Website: macys
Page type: customer-info-address
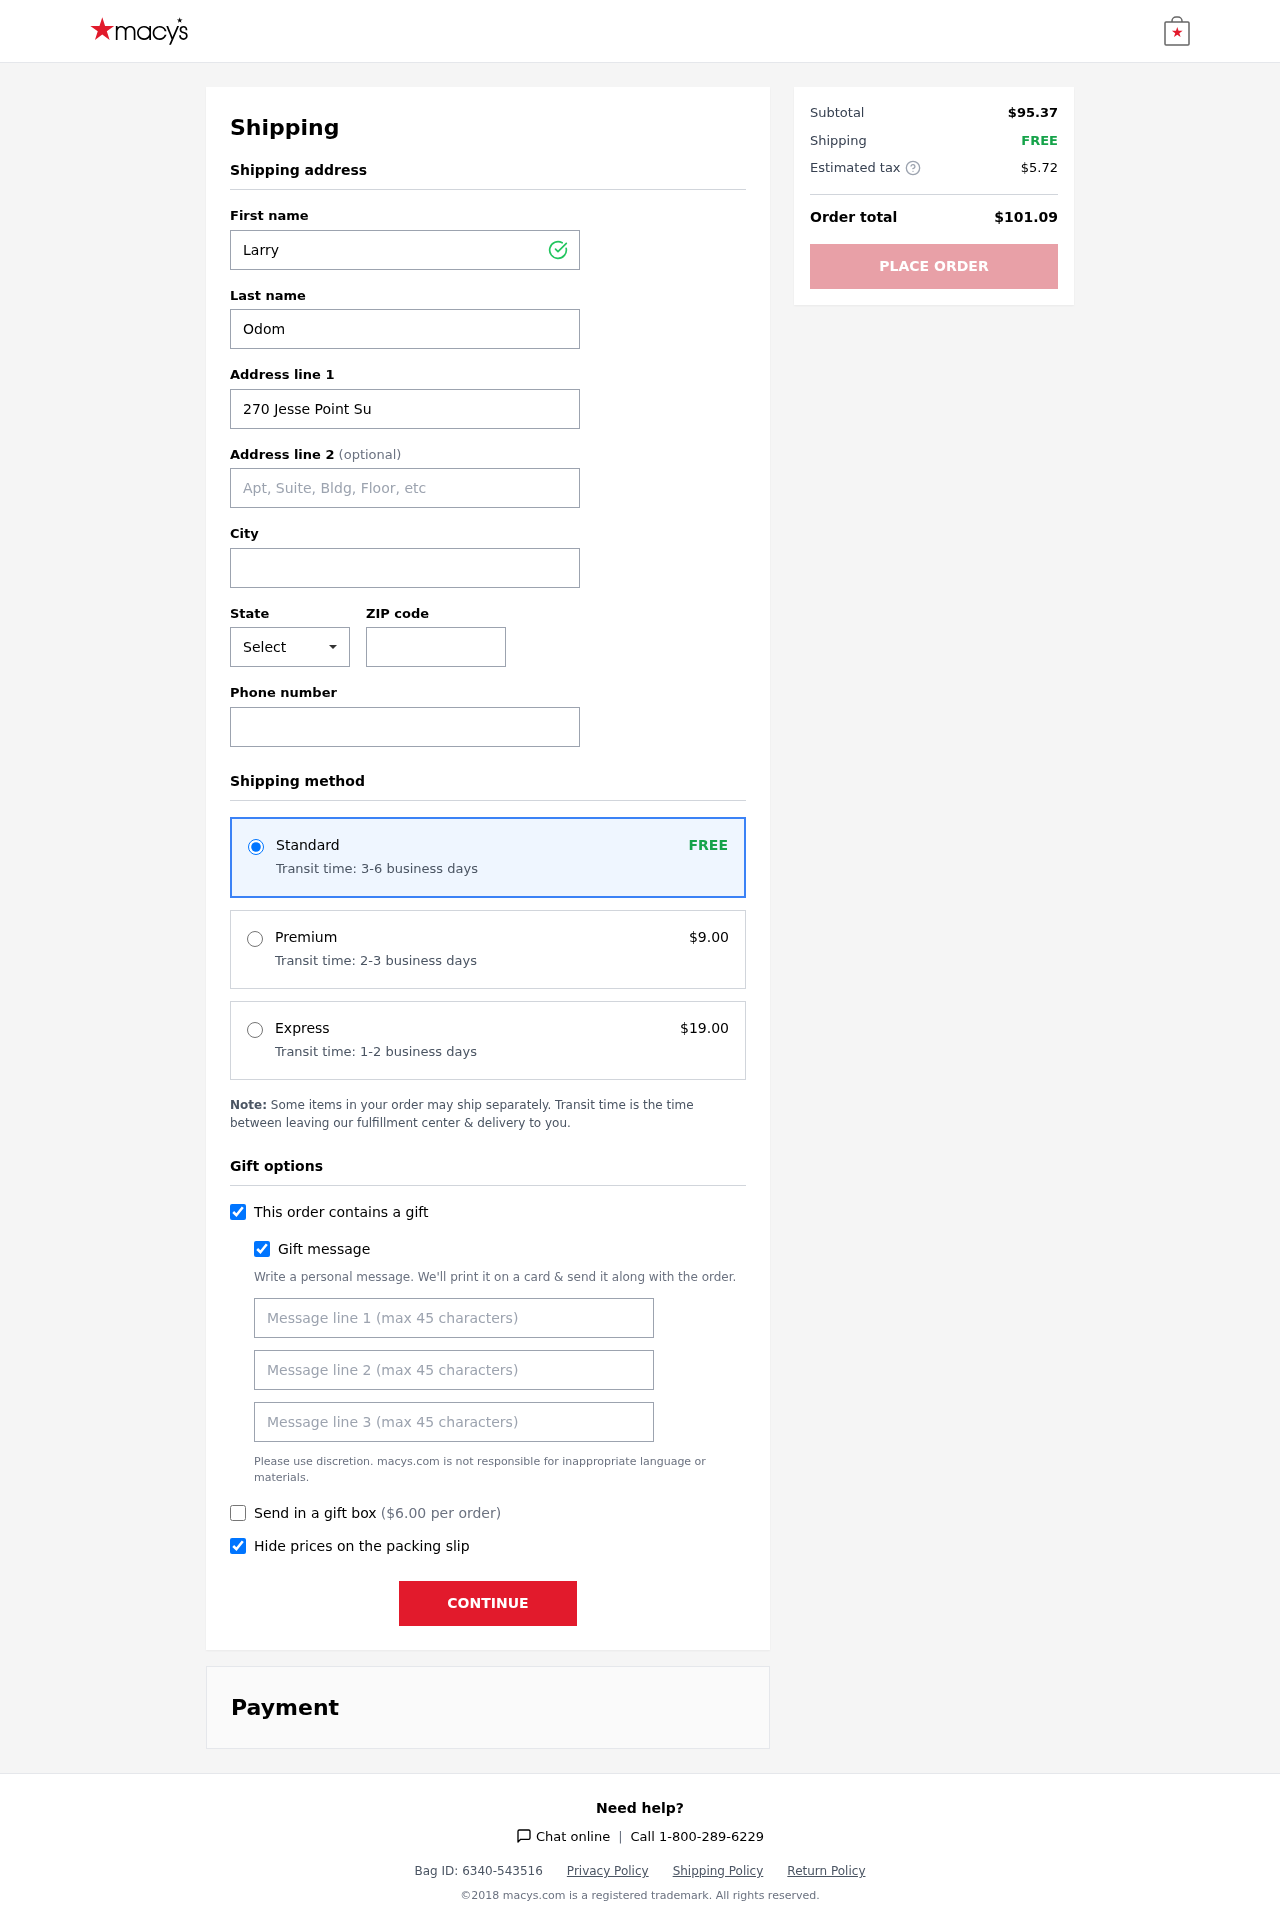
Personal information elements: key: PII_CITY
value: Wendystad
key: PII_FIRSTNAME
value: Larry
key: PII_GIFT_MESSAGE
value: Hey Daniel, I remember you mentioning your love for tacos, so I thought these would be perfect for your next cook-up! Can’t wait to see what delicious creations you whip up. Enjoy!  Larry
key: PII_LASTNAME
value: Odom
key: PII_PHONE
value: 3564459119
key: PII_POSTCODE
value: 18311
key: PII_STATE_ABBR
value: DC
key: PII_STREET
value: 270 Jesse Point Suite 565
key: PII_STREET2
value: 880 Ferguson Camp
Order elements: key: ORDER_SHIPPING_STANDARD
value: FREE
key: ORDER_SHIPPING_STANDARD_TIME
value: Transit time: 3-6 business days
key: ORDER_SHIPPING_PREMIUM
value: $9.00
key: ORDER_SHIPPING_PREMIUM_TIME
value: Transit time: 2-3 business days
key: ORDER_SHIPPING_EXPRESS
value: $19.00
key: ORDER_SHIPPING_EXPRESS_TIME
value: Transit time: 1-2 business days
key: ORDER_GIFT_BOX_FEE
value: $6.00
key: ORDER_SUBTOTAL
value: $95.37
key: ORDER_SHIPPING_COST
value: FREE
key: ORDER_TAX
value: $5.72
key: ORDER_TOTAL
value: $101.09